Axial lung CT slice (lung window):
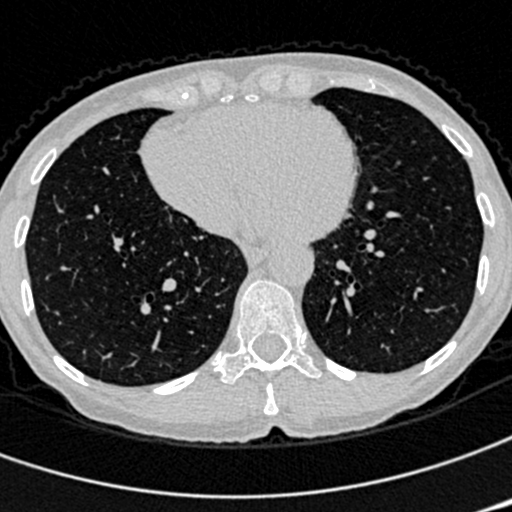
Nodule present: no